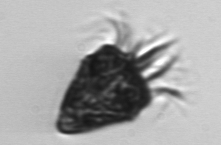
Label: Strombidium_morphotype2